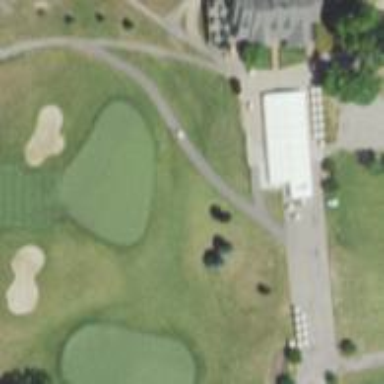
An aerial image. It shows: Golf hole.